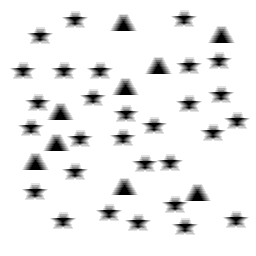
Squares: 0
Triangles: 9
Stars: 29
Total shapes: 38